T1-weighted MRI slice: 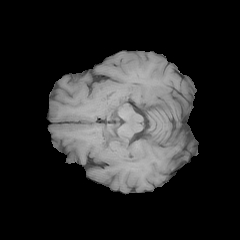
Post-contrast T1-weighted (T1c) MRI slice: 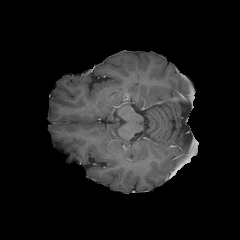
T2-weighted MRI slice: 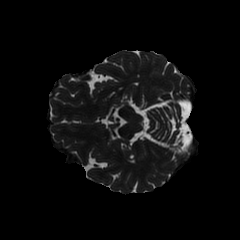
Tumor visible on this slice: no